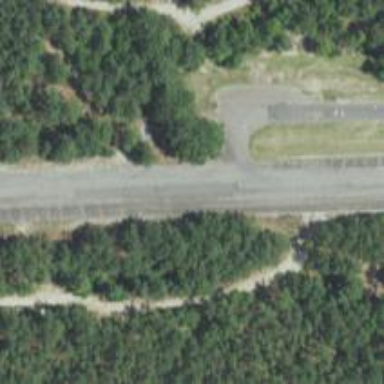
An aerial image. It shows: Motor sport raceway.